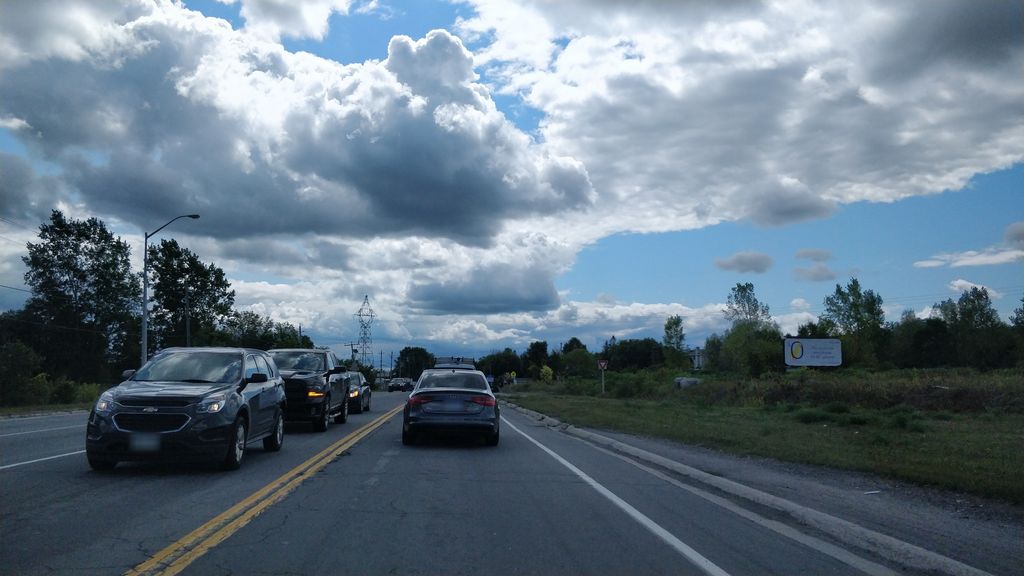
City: ottawa-gatineau